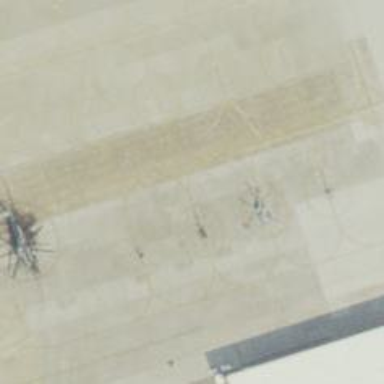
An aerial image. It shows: View of taxiway at the airport.